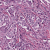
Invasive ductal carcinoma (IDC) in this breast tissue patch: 1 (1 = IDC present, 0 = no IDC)